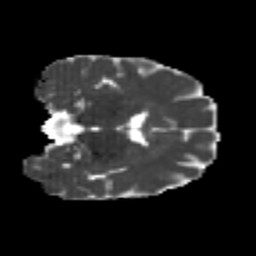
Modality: MD
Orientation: coronal
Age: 24
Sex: female
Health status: healthy
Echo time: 0.074 s